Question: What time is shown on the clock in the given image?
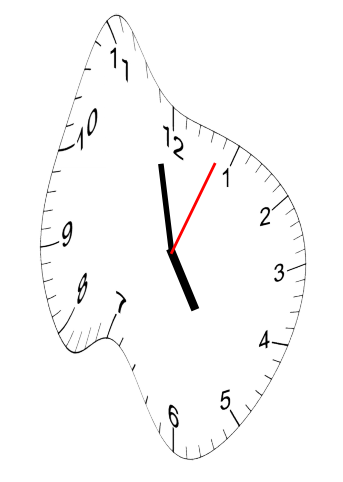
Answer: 04:58:04